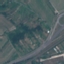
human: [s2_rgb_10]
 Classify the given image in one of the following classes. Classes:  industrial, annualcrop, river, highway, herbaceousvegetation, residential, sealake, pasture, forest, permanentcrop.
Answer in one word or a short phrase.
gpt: Highway